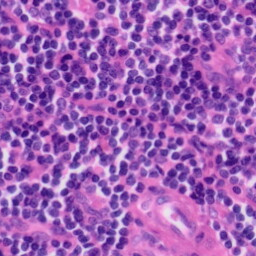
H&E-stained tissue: Tonsil